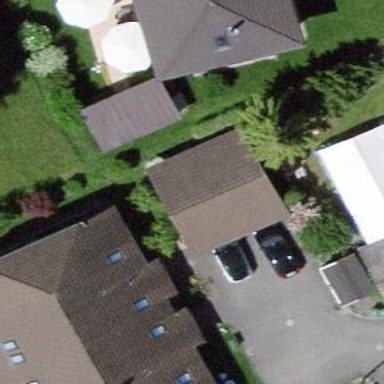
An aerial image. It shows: Group of garages.